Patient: sex M, age 78
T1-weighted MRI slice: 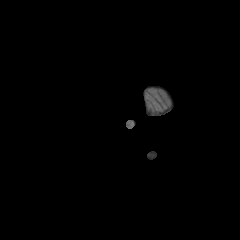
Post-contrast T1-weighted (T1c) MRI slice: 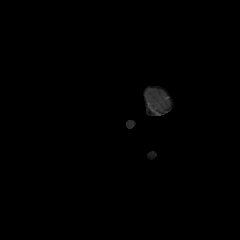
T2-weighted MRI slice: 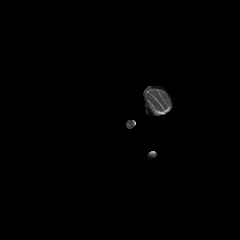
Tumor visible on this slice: no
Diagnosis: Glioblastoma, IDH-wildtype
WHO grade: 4